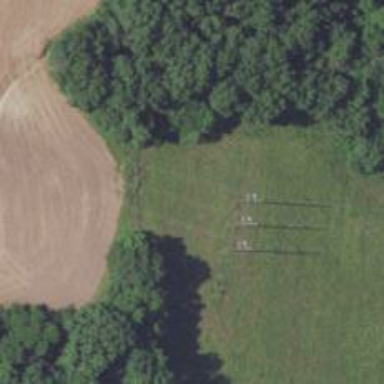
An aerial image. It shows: H-frame power tower with distinctive design.